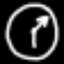
Label: clock